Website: walmart
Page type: account-selection
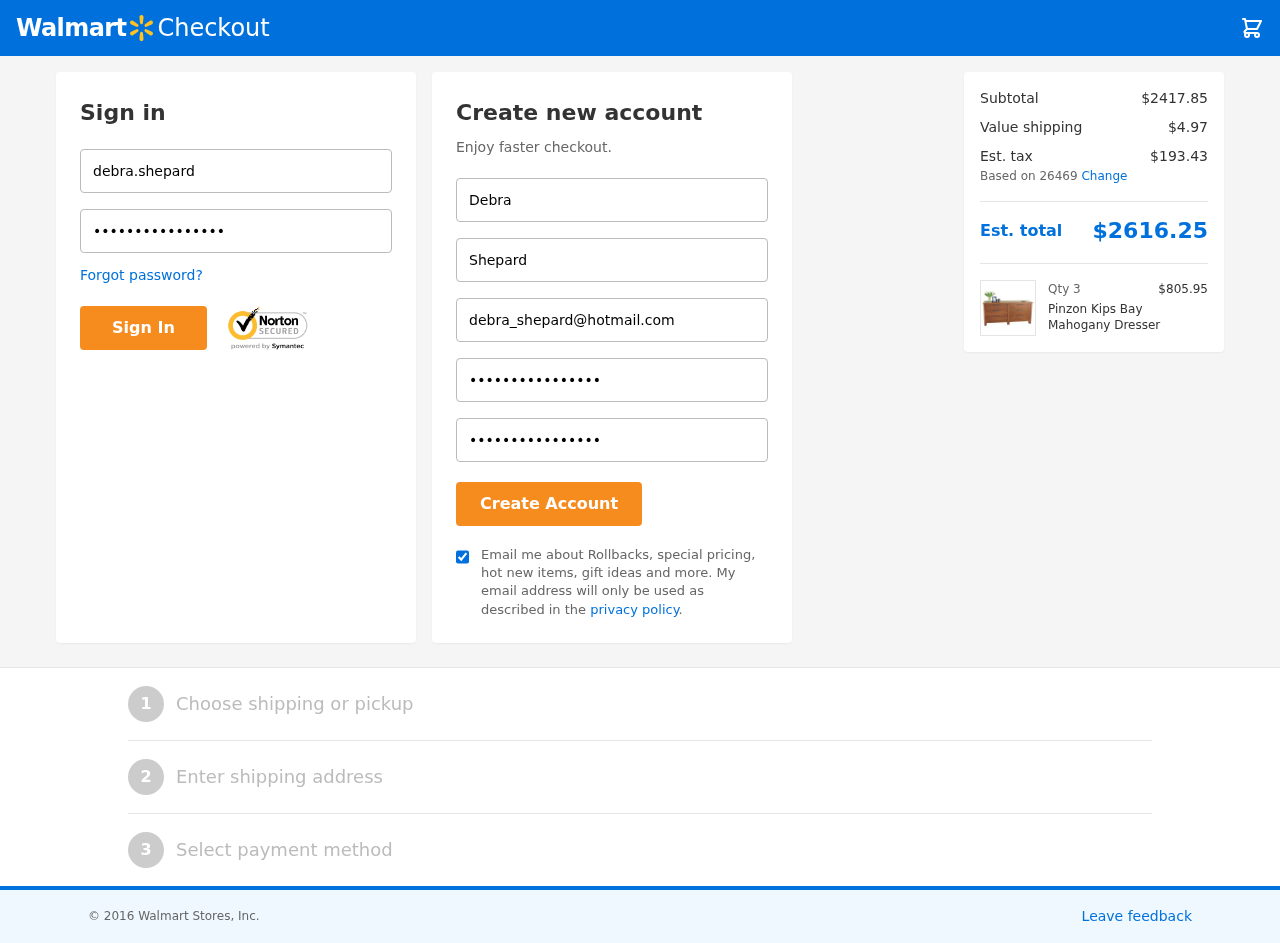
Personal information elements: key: PII_EMAIL
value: debra_shepard@hotmail.com
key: PII_FIRSTNAME
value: Debra
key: PII_LASTNAME
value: Shepard
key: PII_LOGIN_USERNAME
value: debra.shepard
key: PII_POSTCODE
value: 26469
Product elements: key: PRODUCT1_NAME
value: Pinzon Kips Bay Mahogany Dresser
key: PRODUCT1_PRICE
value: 805.95
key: PRODUCT1_QUANTITY
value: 3
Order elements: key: ORDER_SUBTOTAL
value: $2417.85
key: ORDER_SHIPPING_COST
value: $4.97
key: ORDER_TAX
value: $193.43
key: ORDER_TOTAL
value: $2616.25